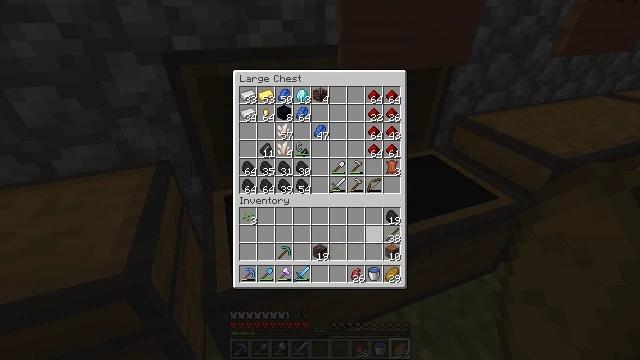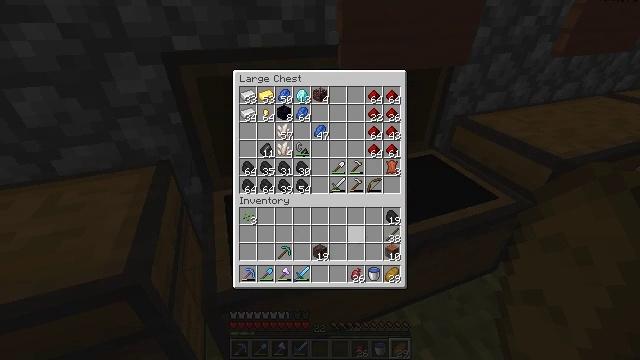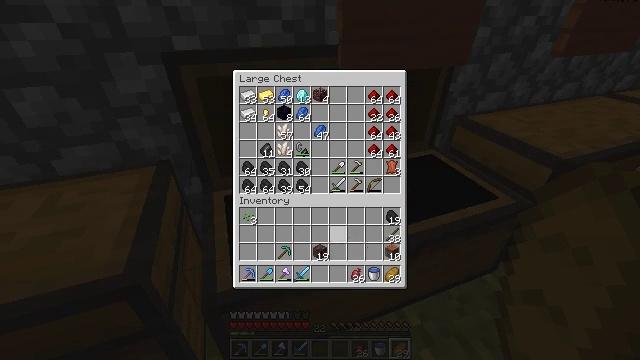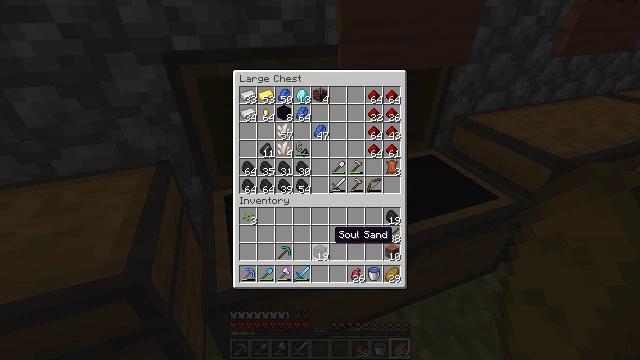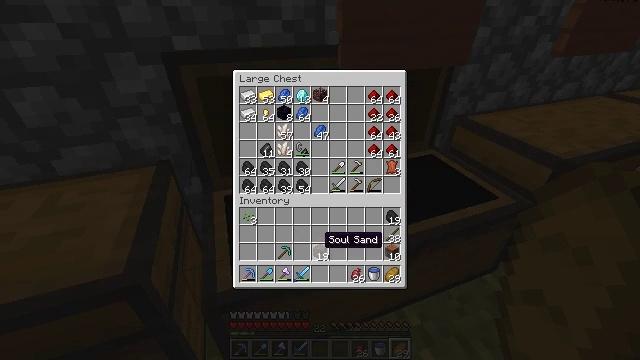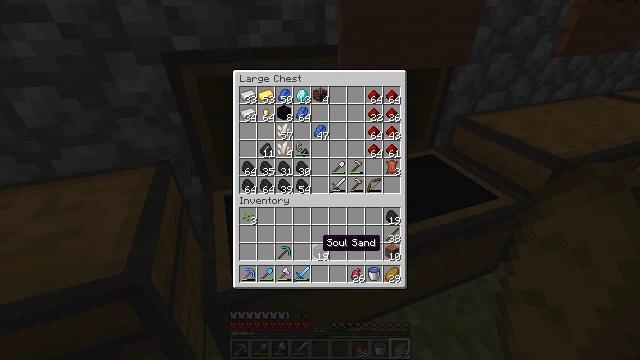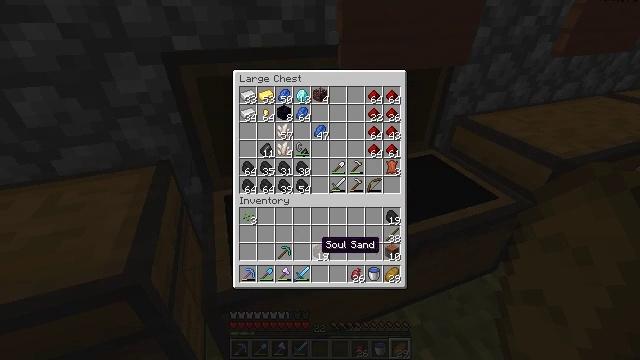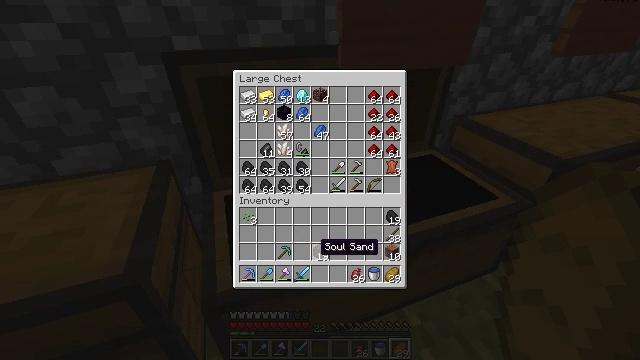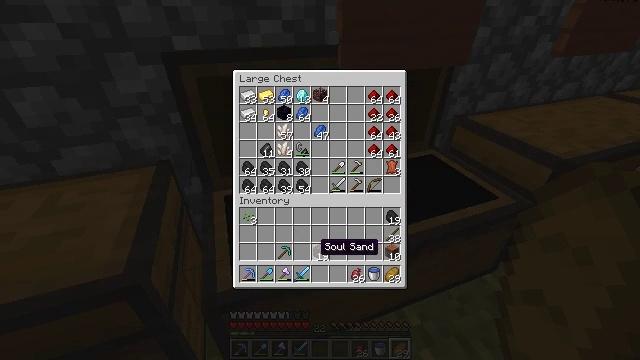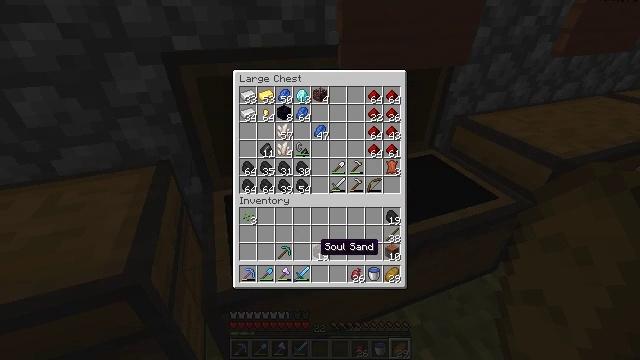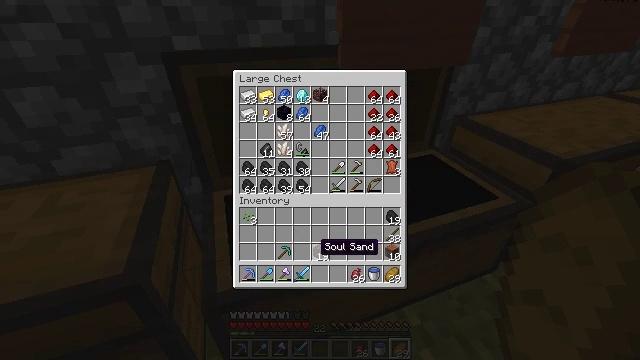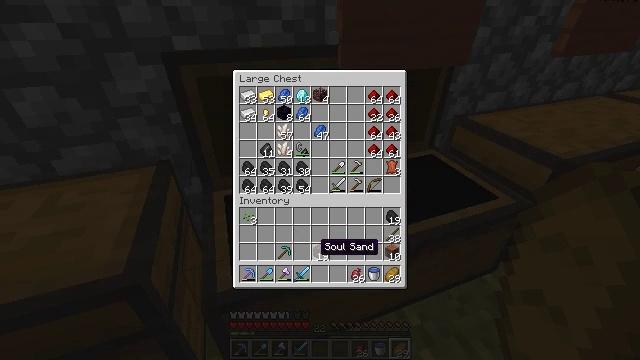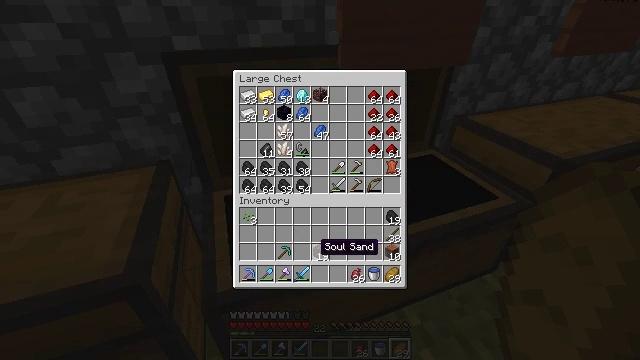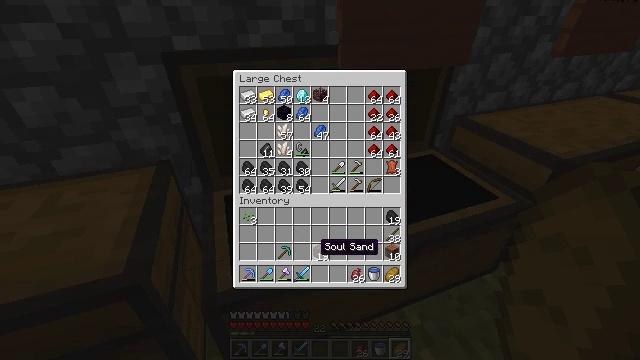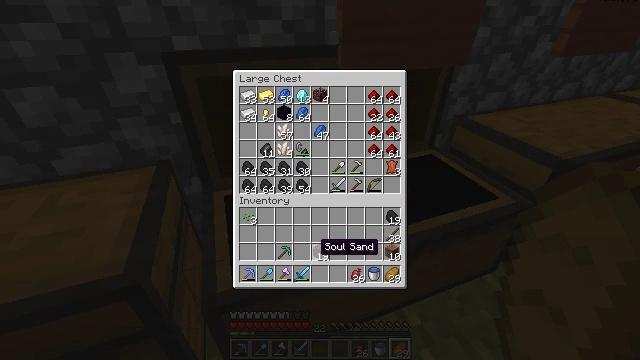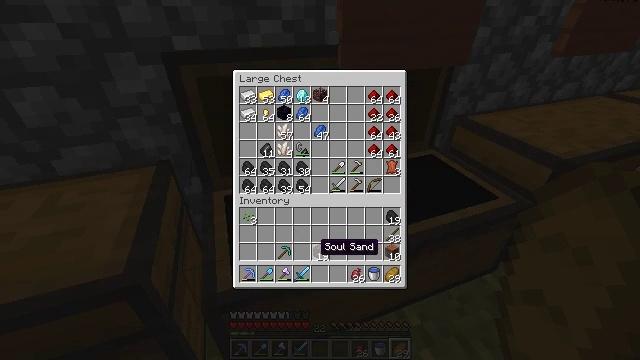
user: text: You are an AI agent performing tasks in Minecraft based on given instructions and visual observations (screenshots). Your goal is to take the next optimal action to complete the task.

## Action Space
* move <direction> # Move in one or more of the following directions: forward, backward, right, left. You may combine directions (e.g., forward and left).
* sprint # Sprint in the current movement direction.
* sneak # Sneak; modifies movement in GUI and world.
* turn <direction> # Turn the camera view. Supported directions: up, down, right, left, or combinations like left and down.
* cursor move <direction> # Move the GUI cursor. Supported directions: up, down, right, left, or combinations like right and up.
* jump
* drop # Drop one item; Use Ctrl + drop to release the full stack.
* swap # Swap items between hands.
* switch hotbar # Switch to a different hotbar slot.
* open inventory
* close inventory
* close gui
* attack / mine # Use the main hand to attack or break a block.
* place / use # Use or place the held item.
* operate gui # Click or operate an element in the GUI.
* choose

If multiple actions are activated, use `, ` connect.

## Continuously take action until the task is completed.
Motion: motion action
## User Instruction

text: Harvest the mature beetroots.
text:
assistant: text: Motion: cursor move left
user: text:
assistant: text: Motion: cursor move left
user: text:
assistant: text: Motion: cursor move left
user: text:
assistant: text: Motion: cursor move left
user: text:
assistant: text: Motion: no_op
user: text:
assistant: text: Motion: no_op
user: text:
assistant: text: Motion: no_op
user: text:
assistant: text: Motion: no_op
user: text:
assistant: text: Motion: no_op
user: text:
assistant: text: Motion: no_op
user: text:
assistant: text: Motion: no_op
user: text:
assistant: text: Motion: no_op
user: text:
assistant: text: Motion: no_op
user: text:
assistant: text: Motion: no_op
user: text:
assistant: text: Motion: no_op
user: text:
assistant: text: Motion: no_op
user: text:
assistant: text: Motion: no_op
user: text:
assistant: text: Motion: no_op
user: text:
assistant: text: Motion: no_op
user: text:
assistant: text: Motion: no_op
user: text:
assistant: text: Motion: turn left and up, close gui
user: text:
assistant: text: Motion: turn left and up
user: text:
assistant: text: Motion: turn left and up
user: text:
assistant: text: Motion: use / place
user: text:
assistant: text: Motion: use / place
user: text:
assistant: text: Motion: use / place
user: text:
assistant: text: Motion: use / place
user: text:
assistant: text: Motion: no_op
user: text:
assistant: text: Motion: open gui
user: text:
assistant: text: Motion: no_op